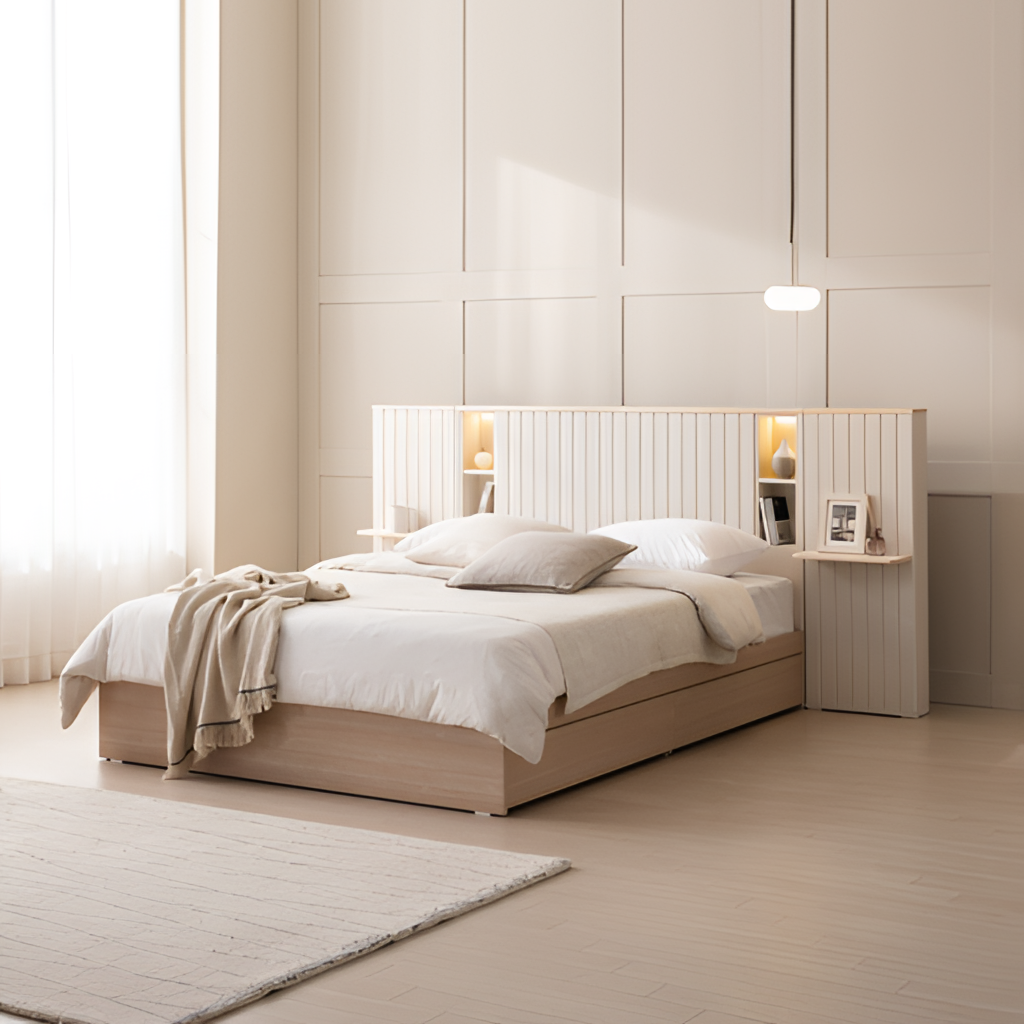
bedroom, beige wood illuminated headboard bed, minimalist, paint wallpaper, with panel pattern, beige wood flooring, with plank pattern